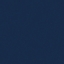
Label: SeaLake